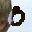
Label: 0